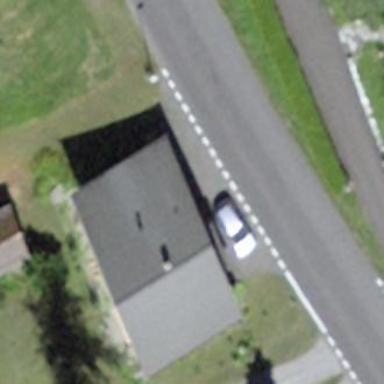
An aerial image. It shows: Detached building.